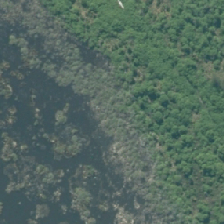
Land cover: herbaceous_freshwater_vege